一年级 · 画法几何学
$ \qquad \$在 \$ \qquad \$的上面。

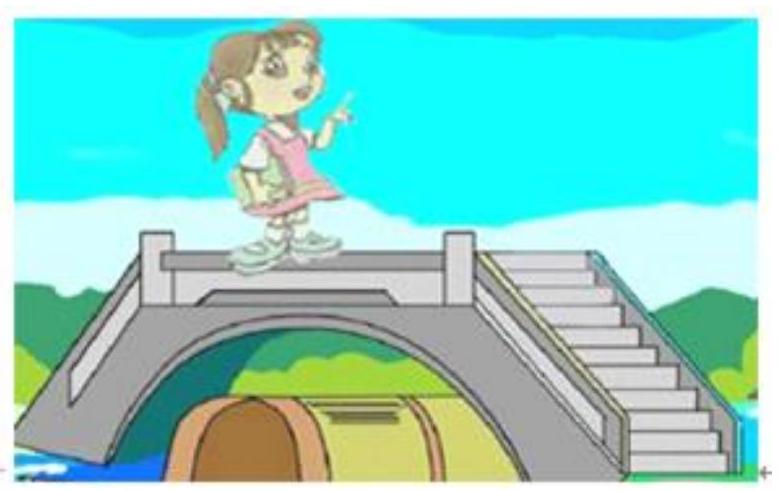
答案: 女孩; 桥